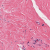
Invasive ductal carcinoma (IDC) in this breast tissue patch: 0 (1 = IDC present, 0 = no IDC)